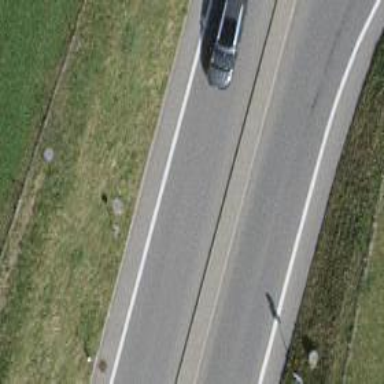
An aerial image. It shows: Trunk link highway.